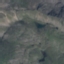
Land use / land cover class: HerbaceousVegetation